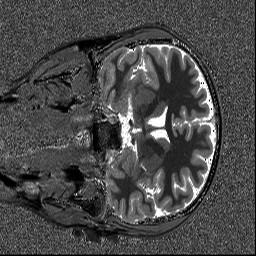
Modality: T1map
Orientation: coronal
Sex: male